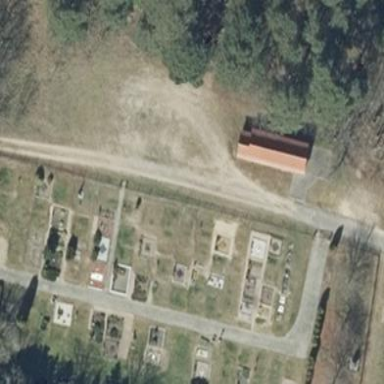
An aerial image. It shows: Cemetery.